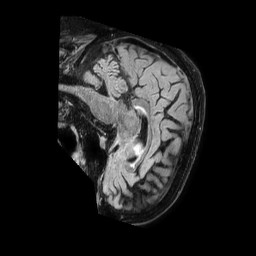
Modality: FLAIR
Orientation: sagittal
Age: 74
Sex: male
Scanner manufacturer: philips
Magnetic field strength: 1.5 T
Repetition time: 4.8 s
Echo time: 0.3317 s